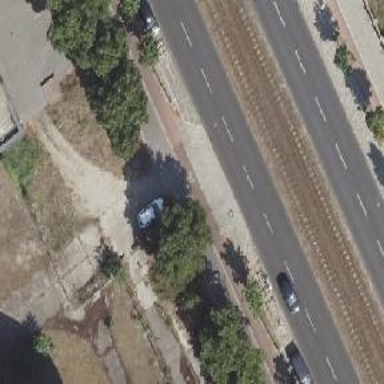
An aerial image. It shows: Concrete driveway serving as service road.